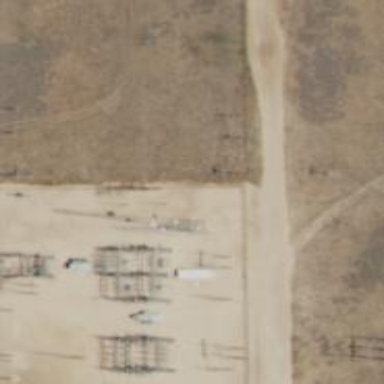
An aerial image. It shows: Substation for power supply.